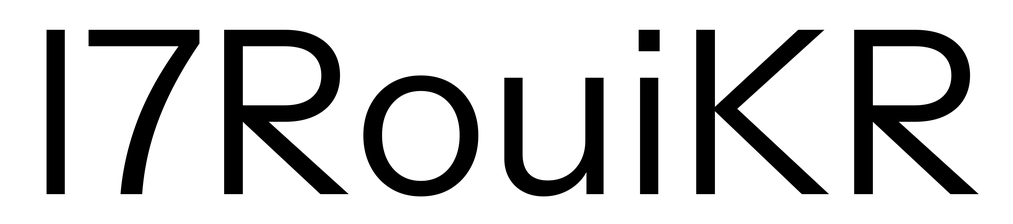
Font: InstrumentSans_Regular